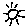
Label: sun